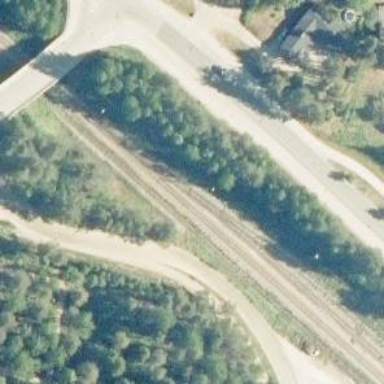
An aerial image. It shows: Wedge used for railway derailment.